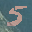
Label: 5